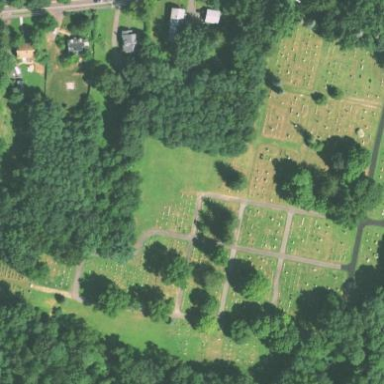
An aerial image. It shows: Cemetery.